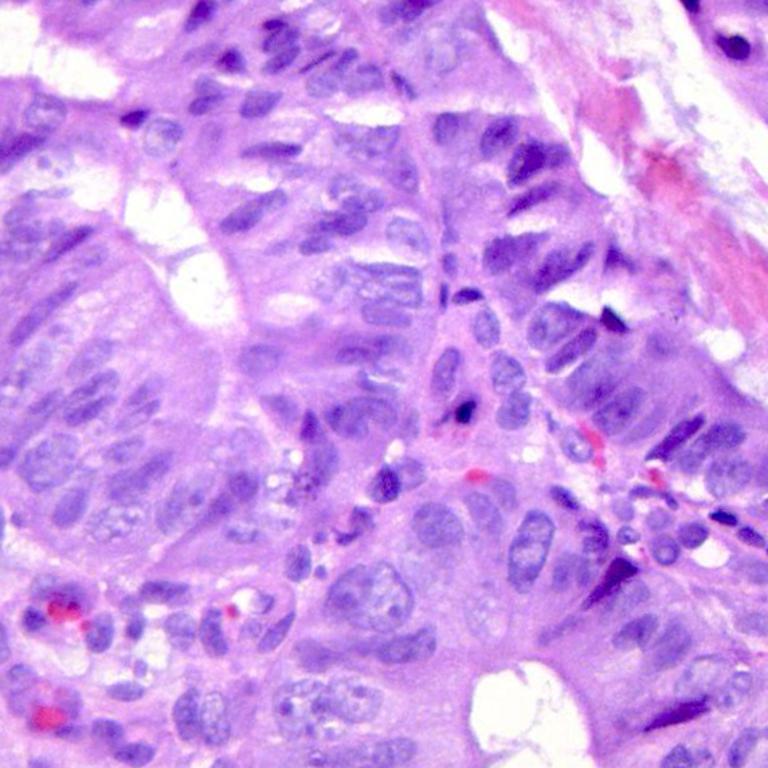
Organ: colon
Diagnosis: adenocarcinomas